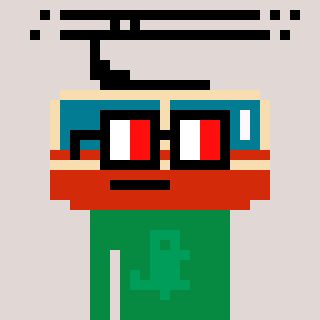
a pixel art character with square glasses with black frames and red eyes, a tram wagon-shaped head and a green-colored body on a warm background